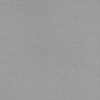
Label: dusty